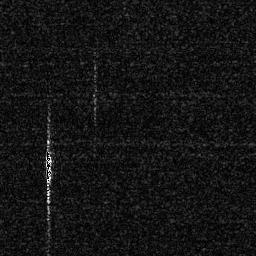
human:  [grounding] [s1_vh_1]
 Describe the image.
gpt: In the satellite image, there is  <ref>1 medium ship </ref> <box>[[16, 58, 20, 80, 0]]</box> located at left.